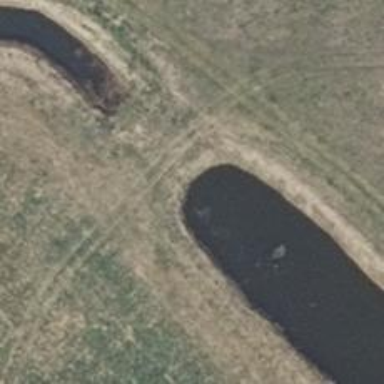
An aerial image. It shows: Culvert tunnel.